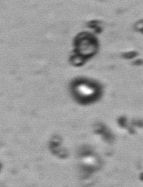
Label: Phaeocystis